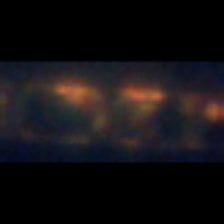
Taxon: Skeletonema
Group: Diatoms